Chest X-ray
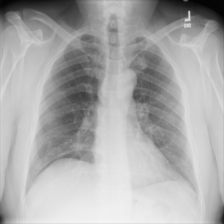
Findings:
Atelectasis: negative
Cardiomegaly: negative
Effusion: negative
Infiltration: negative
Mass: negative
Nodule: negative
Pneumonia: negative
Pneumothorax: negative
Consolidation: negative
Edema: negative
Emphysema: negative
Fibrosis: negative
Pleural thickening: negative
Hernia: negative